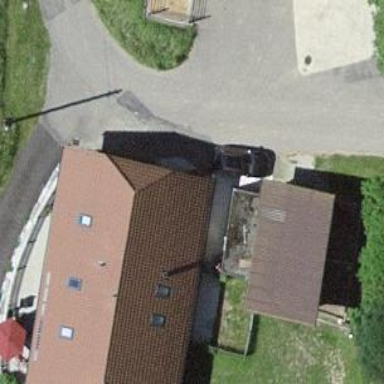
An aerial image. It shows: Residential building.